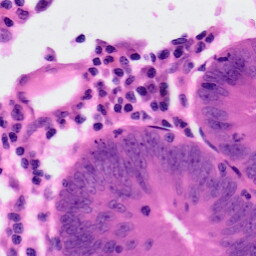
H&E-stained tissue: Colon